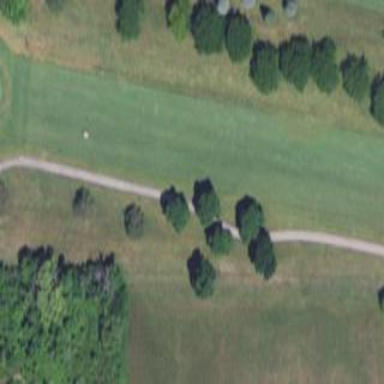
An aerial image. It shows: Golf fairway surrounded by grass.